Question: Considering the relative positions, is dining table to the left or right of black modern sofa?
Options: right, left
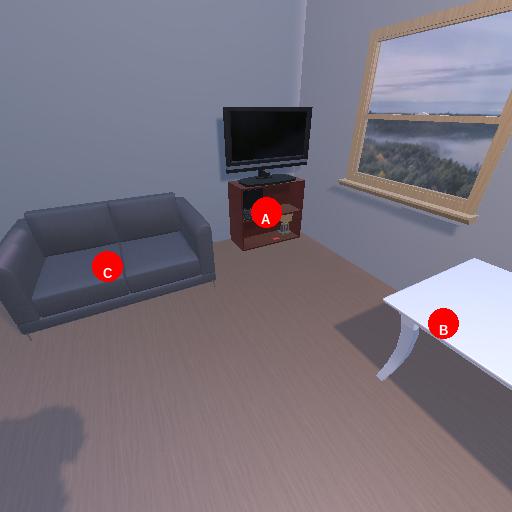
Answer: right